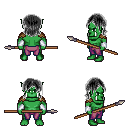
a pixel art fantasy rpg character, male body template, orc, green skin, leather shoulder armor, magenta pants, gray long bangs hairstyle, white cloth bracers, spear, four views (front, back, left, right), 2x2 character sprite sheet, small pixel art, hard edges, no anti-aliasing